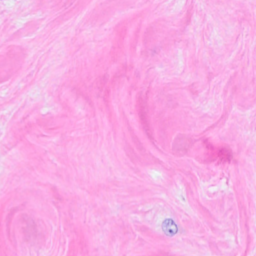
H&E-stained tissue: Breast